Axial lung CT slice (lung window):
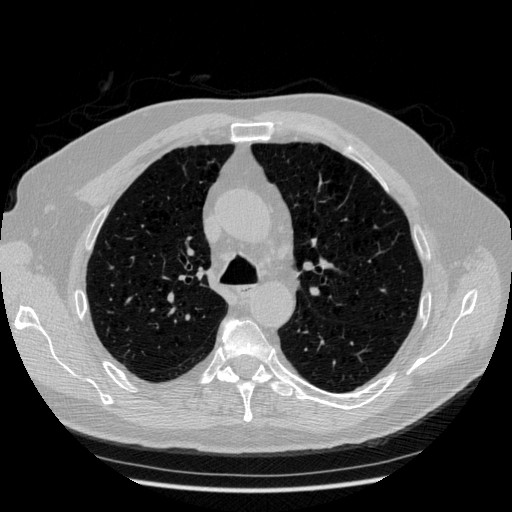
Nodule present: no